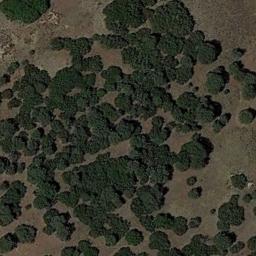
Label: chaparral